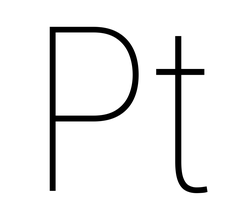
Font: Roboto_Condensed_Thin